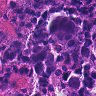
Metastatic tissue present: yes